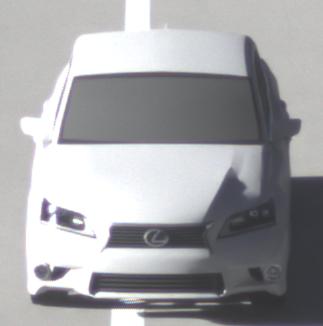
Make: Lexus
Model: GS 250
Detailed model: GS (L10)
Model produced from: 2012/06
Model produced until: 2013/12
Doors: 4
Color: white
Road condition: dry road
Daytime: sunrise or sunset
Contrast: medium contrast